Question: I have a former Eclipse project that was migrated to Android Studio / Gradle. Since I want it to be a "pure" Gradle project I created a new Android Studio project and moved the necessary files over there. Since then when I try to build the app I get the following errors in themes.xml file:
'''
Error:Error retrieving parent for item: No resource found that matches the given name 'Theme.Sherlock.Light.DarkActionBar'.
Error:Error retrieving parent for item: No resource found that matches the given name 'Widget.Sherlock.Light.ActionBar.Solid.Inverse'.
Error:Execution failed for task ':app:processDebugResources'.
> com.android.ide.common.internal.LoggedErrorException: Failed to run command:
C:\Users\Christina\sdk\build-tools\21.1.2\aapt.exe package -f --no-crunch -I C:\Users\Christina\sdk\platforms\android-21\android.jar -M C:\Users\Christina\AndroidStudioProjects\TheCatApp\app\build\intermediates\manifests\full\debug\AndroidManifest.xml -S C:\Users\Christina\AndroidStudioProjects\TheCatApp\app\build\intermediates\res\debug -A C:\Users\Christina\AndroidStudioProjects\TheCatApp\app\build\intermediates\assets\debug -m -J C:\Users\Christina\AndroidStudioProjects\TheCatApp\app\build\generated\source\r\debug -F C:\Users\Christina\AndroidStudioProjects\TheCatApp\app\build\intermediates\res\resources-debug.ap_ --debug-mode --custom-package com.example.thecatapp -0 apk --output-text-symbols C:\Users\Christina\AndroidStudioProjects\TheCatApp\app\build\intermediates\symbols\debug
Error Code:
1
Output:
C:\Users\Christina\AndroidStudioProjects\TheCatApp\app\build\intermediates\res\debug\values\values.xml:1190: error: Error retrieving parent for item: No resource found that matches the given name 'Theme.Sherlock.Light.DarkActionBar'.
C:\Users\Christina\AndroidStudioProjects\TheCatApp\app\build\intermediates\res\debug\values\values.xml:1256: error: Error retrieving parent for item: No resource found that matches the given name 'Widget.Sherlock.Light.ActionBar.Solid.Inverse'.
'''
Also, throughout my project in all classes where I have imported ActionBarSherlock the R file cannot be found: "Cannot resolve symbol 'R'".
All this used to work fine before I moved my files to this new project.
This is how the themes.xml looks like:
'''
<resources>
<style name="Theme.Styled" parent="Theme.Sherlock.Light.DarkActionBar">
<item name="actionBarStyle">@style/Widget.Styled.ActionBar</item>
<item name="android:actionBarStyle">@style/Widget.Styled.ActionBar</item>
</style>
<style name="Widget.Styled.ActionBar" parent="Widget.Sherlock.Light.ActionBar.Solid.Inverse">
</style>
</resources>
'''
In build.gradle in my app this is how the dependencies look like:
'''
dependencies {
compile fileTree(dir: 'libs', include: ['*.jar'])
compile 'com.android.support:appcompat-v7:21.0.3'
compile 'com.android.support:support-v4:18.0.+'
compile 'com.actionbarsherlock:actionbarsherlock:4.4.0@aar'
}
'''
I have also tried to not declare the dependencies here and instead put them in the libs folder. Same result.
If I remove this row "compile 'com.android.support:appcompat-v7:21.0.3'" the errors disappear but when I try to run the app in my device I get this error:

Please help, what is the problem? What am I missing?
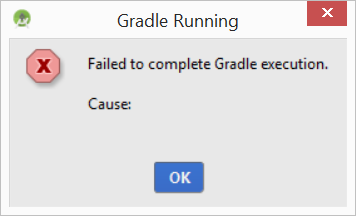
Answer: I now know the answer to my question.
The problem did NOT have to do with Sherlock themes or a missing R file.
The problem was that some libraries that I had imported to the file tree "collided" with somewhat similar ones that I added to the dependencies tag in the build.gradle file.
The "Failed to complete Gradle execution. Cause:" error message shows up when this happens and more information can be found in the Gradle Console log.
I understand now that the preferred method is to add libraries under dependencies (like for example "compile 'com.android.support:appcompat-v7:21.0.3'9") rather than manually adding them to the lib-folder.